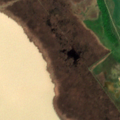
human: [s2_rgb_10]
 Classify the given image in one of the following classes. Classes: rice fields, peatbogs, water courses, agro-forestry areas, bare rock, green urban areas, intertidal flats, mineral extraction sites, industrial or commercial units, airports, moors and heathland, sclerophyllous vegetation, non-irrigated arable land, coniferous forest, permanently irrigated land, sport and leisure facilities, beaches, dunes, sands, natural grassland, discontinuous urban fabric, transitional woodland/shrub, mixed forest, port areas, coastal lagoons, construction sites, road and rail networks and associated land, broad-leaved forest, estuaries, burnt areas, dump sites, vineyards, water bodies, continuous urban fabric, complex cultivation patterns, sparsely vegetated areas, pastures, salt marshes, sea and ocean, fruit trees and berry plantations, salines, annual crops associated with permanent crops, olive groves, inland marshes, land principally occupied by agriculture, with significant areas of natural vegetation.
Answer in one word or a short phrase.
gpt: non-irrigated arable land, broad-leaved forest, inland marshes, water bodies